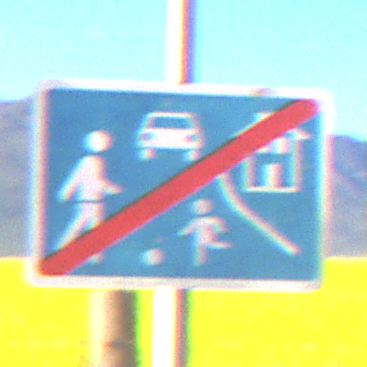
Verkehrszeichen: EndeVerkehrsberuhigterBereich
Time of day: MorningAfternoon
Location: Outdoor (RoadRail)
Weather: Clear
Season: NotSpecified
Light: Natural